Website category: book
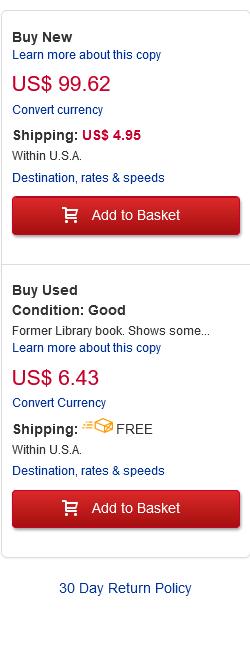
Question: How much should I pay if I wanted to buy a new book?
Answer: US$ 99.62

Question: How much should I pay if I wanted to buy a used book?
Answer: US$ 6.43

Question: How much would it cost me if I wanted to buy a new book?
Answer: US$ 99.62

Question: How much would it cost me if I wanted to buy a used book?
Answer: US$ 6.43

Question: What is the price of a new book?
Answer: US$ 99.62

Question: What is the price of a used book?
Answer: US$ 6.43

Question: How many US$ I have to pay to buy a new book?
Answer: US$ 99.62

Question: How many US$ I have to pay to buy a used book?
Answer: US$ 6.43

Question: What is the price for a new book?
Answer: US$ 99.62

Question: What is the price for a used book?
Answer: US$ 6.43

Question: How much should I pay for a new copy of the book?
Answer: US$ 99.62

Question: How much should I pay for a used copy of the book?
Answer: US$ 6.43

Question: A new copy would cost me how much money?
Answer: US$ 99.62

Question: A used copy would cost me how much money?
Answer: US$ 6.43

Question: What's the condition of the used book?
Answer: Good

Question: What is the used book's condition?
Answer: Good

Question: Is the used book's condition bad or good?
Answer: Good

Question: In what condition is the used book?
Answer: Good

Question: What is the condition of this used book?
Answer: Good

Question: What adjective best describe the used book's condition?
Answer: Good

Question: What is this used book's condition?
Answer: Good

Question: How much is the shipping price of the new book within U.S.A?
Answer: US$ 4.95

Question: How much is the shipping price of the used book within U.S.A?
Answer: FREE

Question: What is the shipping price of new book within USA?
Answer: US$ 4.95

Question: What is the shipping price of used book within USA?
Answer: FREE

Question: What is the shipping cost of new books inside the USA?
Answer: US$ 4.95

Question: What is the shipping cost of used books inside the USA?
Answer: FREE

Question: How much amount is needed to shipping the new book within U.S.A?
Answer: US$ 4.95

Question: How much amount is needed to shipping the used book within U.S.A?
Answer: FREE

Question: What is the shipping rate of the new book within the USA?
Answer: US$ 4.95

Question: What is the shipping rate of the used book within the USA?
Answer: FREE

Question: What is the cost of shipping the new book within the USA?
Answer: US$ 4.95

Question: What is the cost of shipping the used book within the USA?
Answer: FREE

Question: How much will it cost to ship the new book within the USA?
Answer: US$ 4.95

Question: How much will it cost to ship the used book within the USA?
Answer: FREE